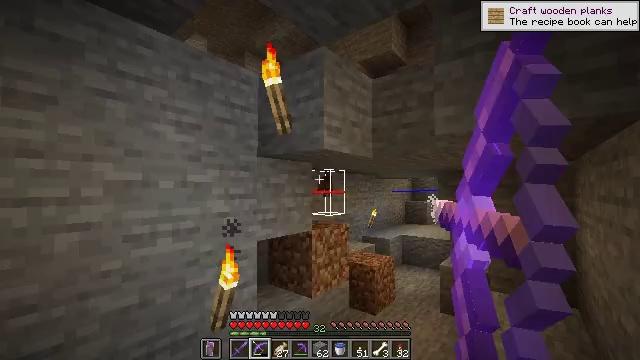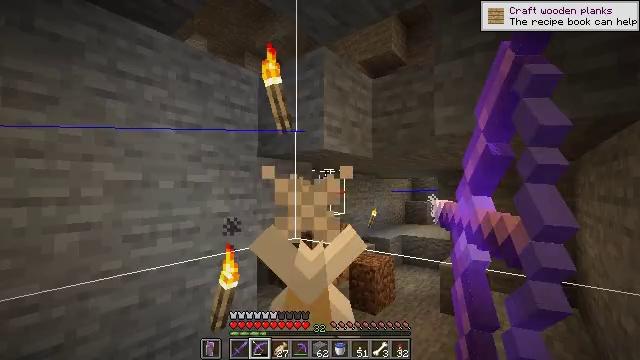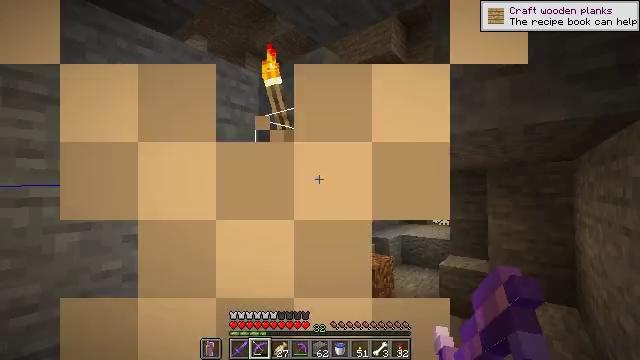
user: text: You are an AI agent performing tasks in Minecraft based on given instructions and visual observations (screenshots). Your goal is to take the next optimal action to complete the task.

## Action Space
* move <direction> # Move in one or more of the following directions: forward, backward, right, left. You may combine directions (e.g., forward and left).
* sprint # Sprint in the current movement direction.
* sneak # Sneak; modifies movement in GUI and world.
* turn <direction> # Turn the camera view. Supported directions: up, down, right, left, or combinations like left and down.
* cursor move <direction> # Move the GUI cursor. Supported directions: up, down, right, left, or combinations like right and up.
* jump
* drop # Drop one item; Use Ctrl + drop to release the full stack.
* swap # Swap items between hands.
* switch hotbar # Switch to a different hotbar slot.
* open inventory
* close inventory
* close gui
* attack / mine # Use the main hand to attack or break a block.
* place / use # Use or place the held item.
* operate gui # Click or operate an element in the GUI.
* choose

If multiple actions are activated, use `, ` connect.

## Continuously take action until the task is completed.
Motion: motion action
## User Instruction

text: Hunt a bat.
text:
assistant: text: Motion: use / place
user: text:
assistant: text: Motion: use / place
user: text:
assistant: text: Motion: use / place